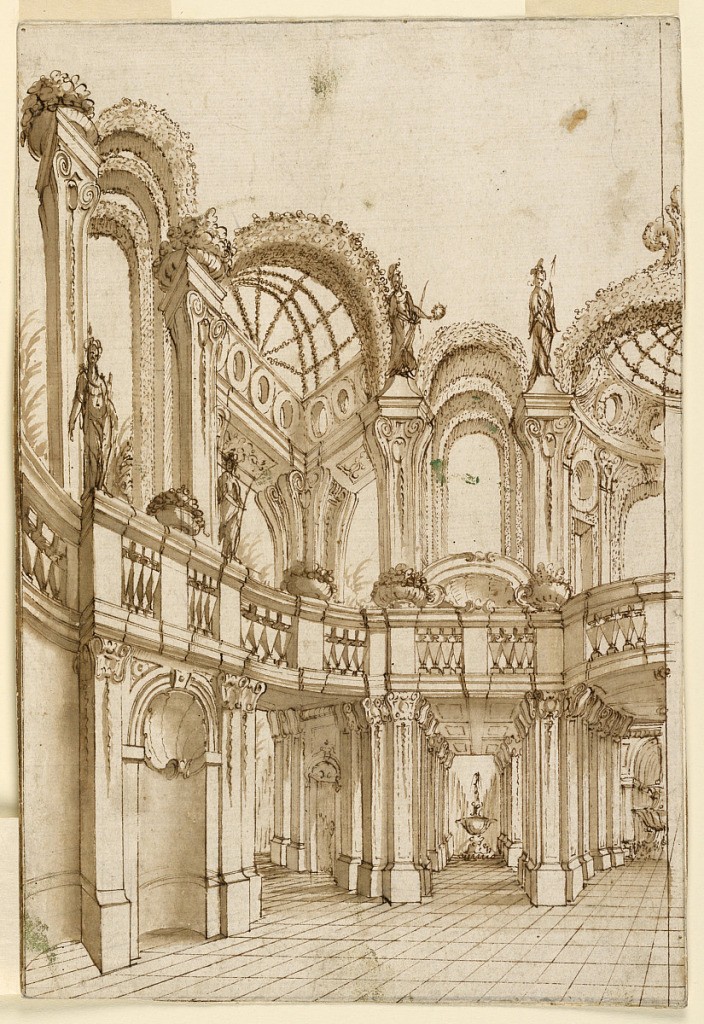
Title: Stage Design: Garden Architecture
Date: ca. 1700
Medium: Pen and bistre, brush and sepia wash on paper
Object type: Drawing
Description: Vertical rectangle showing quarter section of garden pavilion with three aisles, the center aisle leading to a fountain.  In upper region, allegorical sculptures with cut hedges.